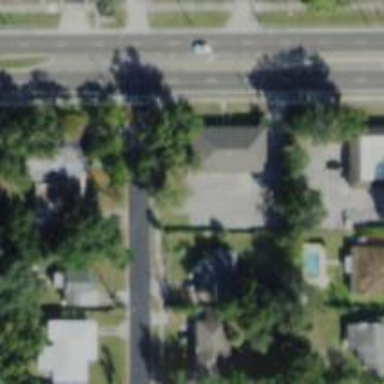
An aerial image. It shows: Residential road with asphalt surface and sidewalk on the left.